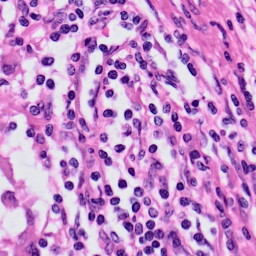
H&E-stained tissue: Skin